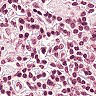
Metastatic tissue present: no